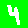
Digit: 4